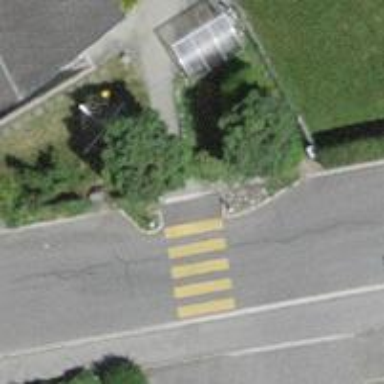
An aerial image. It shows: Zebra crossing on the road.